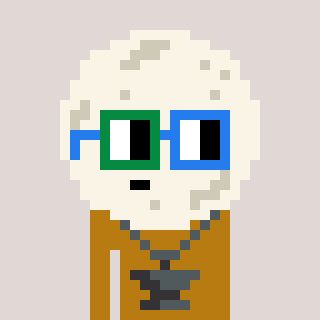
a pixel art character with square green and blue glasses, a moon-shaped head and a gold-colored body on a warm background